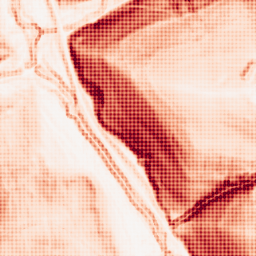
Category: morphological
Decomposition family: morphological_square
Decomposition parameters: operation: gradient
size: 5
Upsampling method: sinc_hamming
Upsampling parameters: scale: 8
kernel_size: 8
Upsampling scale: 8